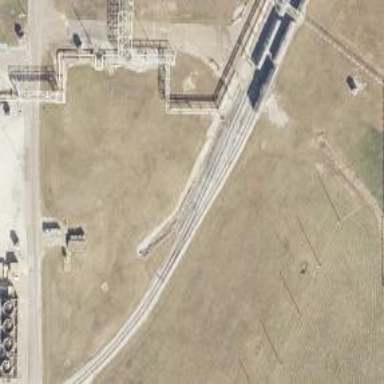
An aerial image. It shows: Railway spur service.